Question: Let's say I have this texture on a polygon:

How would I render that polygon and only allow the blue color to shine through and de-saturate the red color? I assume it will require the use of a specifically designed OpenGL shader.
Are there any good examples of this for specific values i.e. if blue > 200 and red < 20 and green < 20 then render that color else, desaturate the color. Would I be manipulating the color buffer?
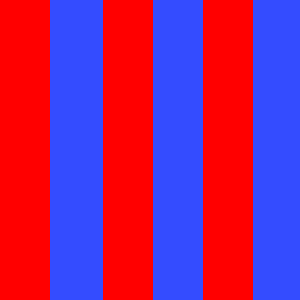
Answer: Yes you could design a shader and use the fragment shader to do (in pseudo-shader):
'''
frag()
{
float4 color = tex2D(myTexture);
return float4(0,0,color.b,1);
}
'''
This will only return the blue color spectrum of your texture. Notice that color values in the fragment shader are always between 0 and 1.
It returns the parts of your texture that contain any blue. So in case of your red-blue texture. It will only return the blue parts and the red parts will be black instead. If you would have some kind of mixed texture, you would get a blue tinted texture.
I realise that you actually don't want to see the red parts at all. You can do it in different ways. In HLSL, there is a 'clip' function. But I don't know the GLSL synonym. Another one would be to set the transparency of your texture like so:
'''
frag()
{
float4 color = tex2D(myTexture);
return float4(color.rgb, color.b);
}
'''
This will use the blue part of your texture to determine the transparency. Since red has no blue, red will be completely invisible. And blue has 1, so it will be completely visible.
If you would have a texture of rock/stone and you would only like to see blue pixels in a range, you should make an if statement. If you want to see the "blue-ness" of the texture, this shader will do the trick.
If it really is for debugging purposes, it would be better to use the first shader, because it will keep the alpha value to 1. So instead of transparency, you will get black.
To use only show a range of "blue-ness", you could combine the if-statement with the color creation described above:
'''
frag()
{
float4 color = tex2D(myTexture);
float4 result;
if(color.b > 0.2f && color.b < 0.7f)
{
result = float4(0,0,color.b,1); // only return the blue part
// or
result = float4(color.rgb,1); // return the original color if blue is ok
}
else
{
result = float4(0,0,0,0); // fully transparent, won't show a thing
}
return result;
}
'''
As you can see, it is fairly easy to make these checks. GLSL is the same as C, so you can use your basic programming skills for such statements.